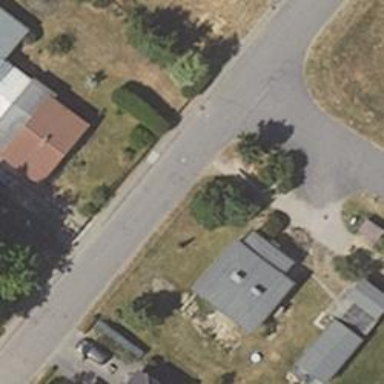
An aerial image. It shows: Compacted footway.